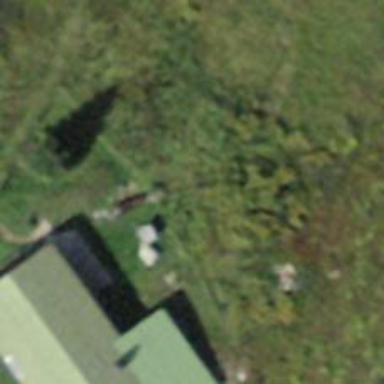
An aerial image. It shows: Farm.